Question: Hello i am using this <URL> for implementation of annotation but facing one issue in bellow image

i checked user header path and library search path and
also try this link:
<URL>
<URL>
Please Help Me
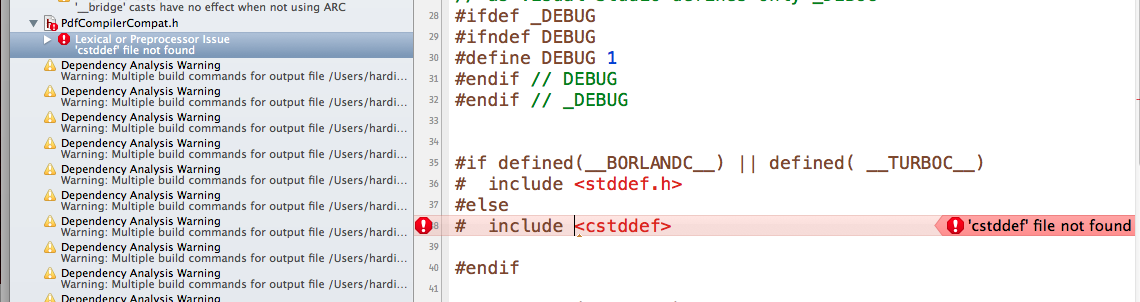
Answer: I believe the reason is that the implementation file, that includes the header from that library, needs to be Objective-C++.
This is easily fixed by renaming it from '.m' to '.mm'.
It will also be necessary to avoid exposing the library to the rest of your project if you are unwilling to make the whole app Objective-C++ and I believe the sample project you reference does this as all implementation files are Objective-C apart from one which is Objective-C++.
Doing that is non-trivial.